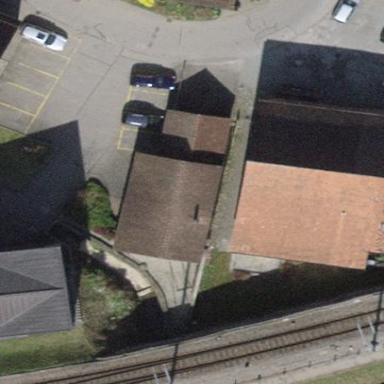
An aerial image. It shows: Hut.